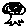
Label: tree